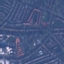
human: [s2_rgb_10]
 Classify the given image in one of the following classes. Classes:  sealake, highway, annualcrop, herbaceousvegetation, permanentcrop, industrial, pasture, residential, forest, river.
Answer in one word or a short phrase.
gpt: Residential